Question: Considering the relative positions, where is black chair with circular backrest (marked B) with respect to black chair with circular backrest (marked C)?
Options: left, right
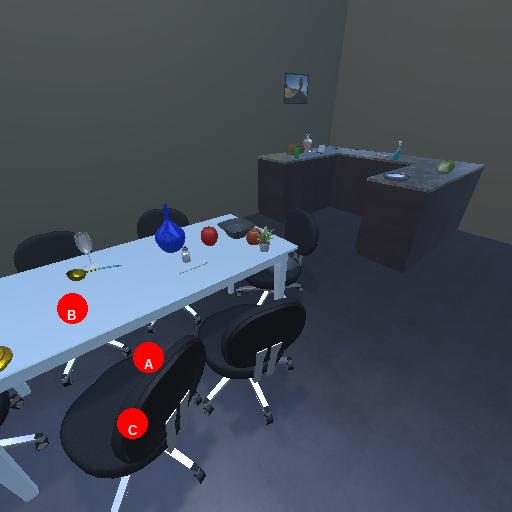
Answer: left